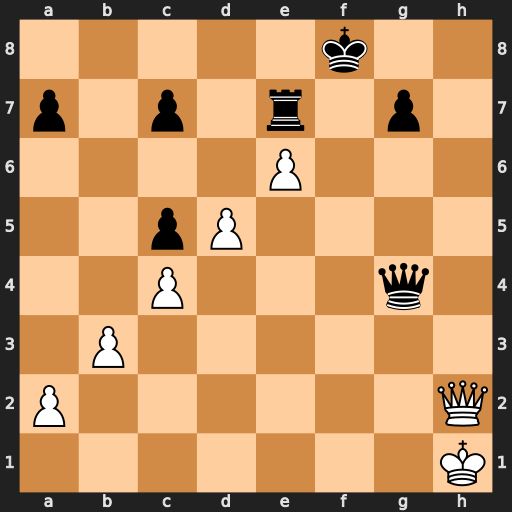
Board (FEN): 5k2/p1p1r1p1/4P3/2pP4/2P3q1/1P6/P6Q/7K
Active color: w
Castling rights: -
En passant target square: -
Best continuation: Qh8#